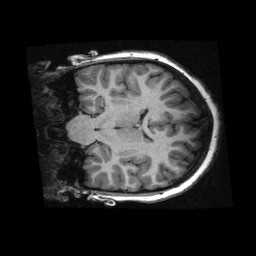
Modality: T1w
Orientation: coronal
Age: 8
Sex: male
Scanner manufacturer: siemens
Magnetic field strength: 3 T
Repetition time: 2.3 s
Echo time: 0.00336 s